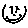
Label: smiley face